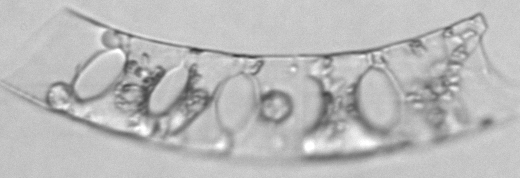
Label: Eucampia